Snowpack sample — Loveland Pass, Silver Plume, Colorado, USA (2/11/26, 12:00 PM MST)
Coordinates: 39.663, -105.886
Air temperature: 35 °F
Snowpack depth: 82 cm
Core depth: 30 cm
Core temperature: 28.4 °F
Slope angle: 13°, slope face: 12°
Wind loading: high
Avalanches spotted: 1
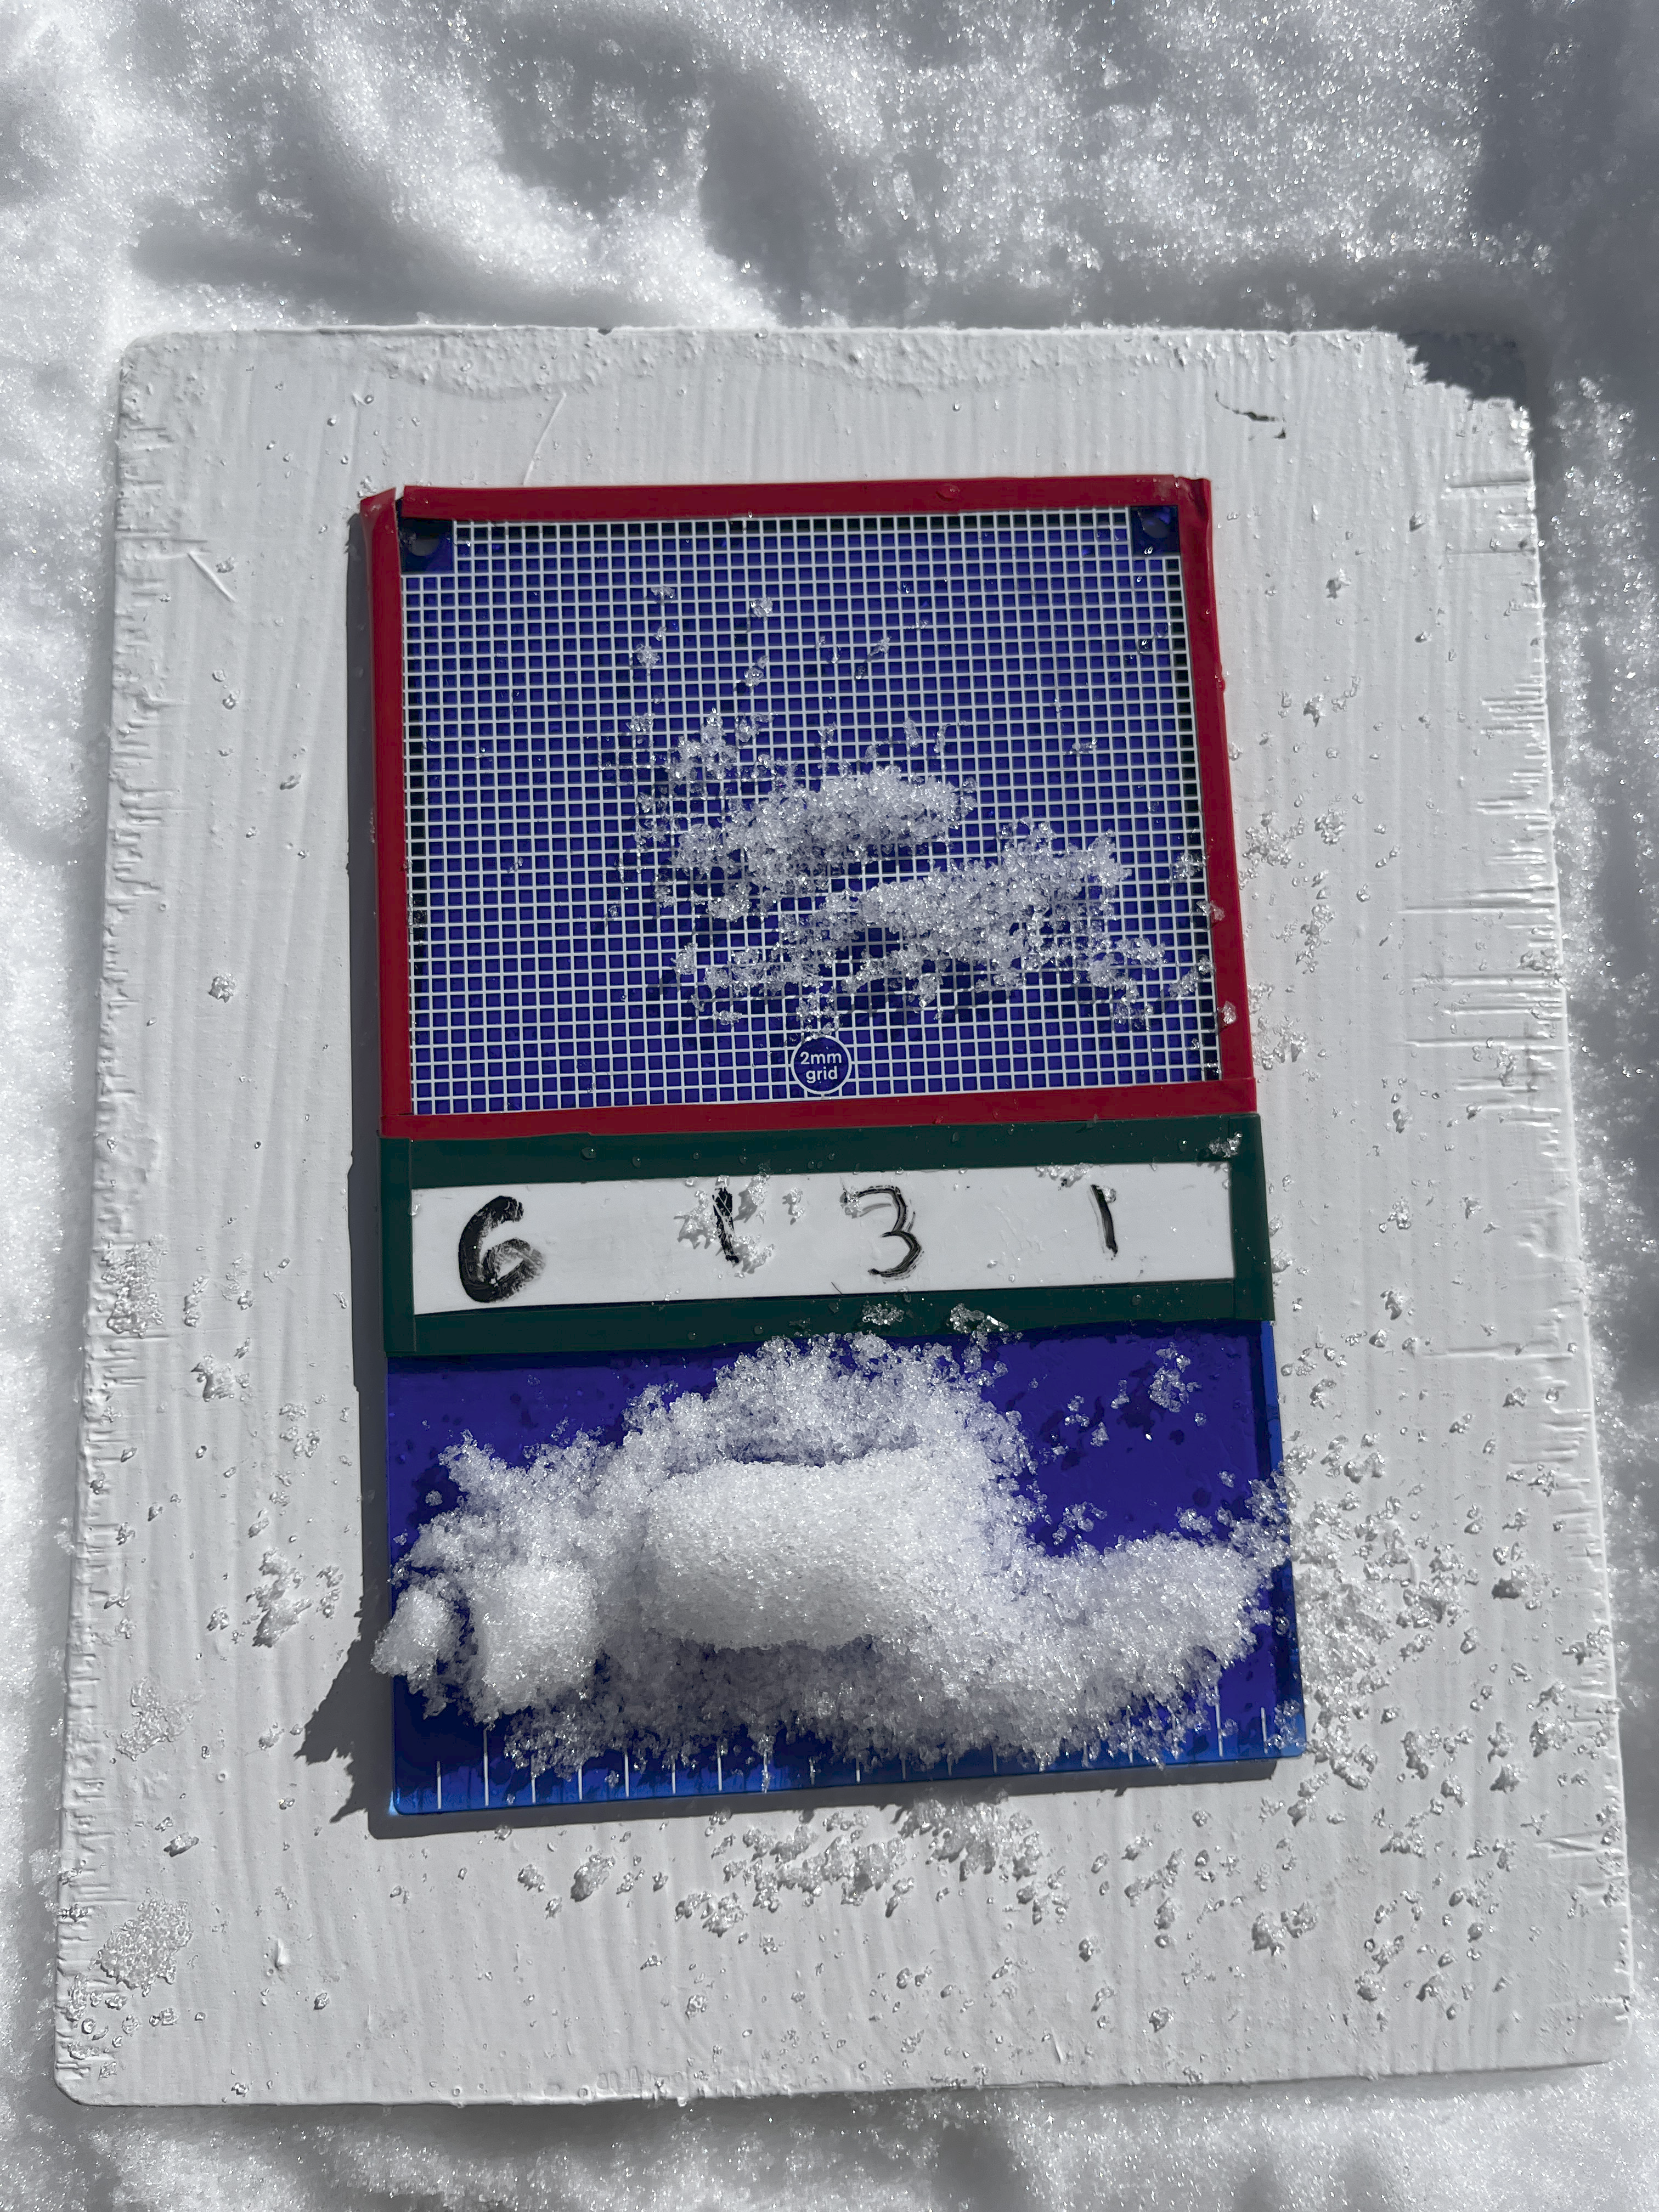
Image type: crystal_card
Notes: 1 small avalanche spotted on the north side of the bowl, lots of wind loading